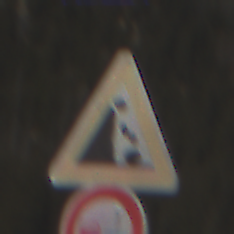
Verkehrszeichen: SteinschlagLinks
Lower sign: VerbotUeberholenEinspurigeFahrzeuge
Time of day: Midday
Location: Outdoor (Nature)
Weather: PartlyCloudy
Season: NotSpecified
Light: Natural